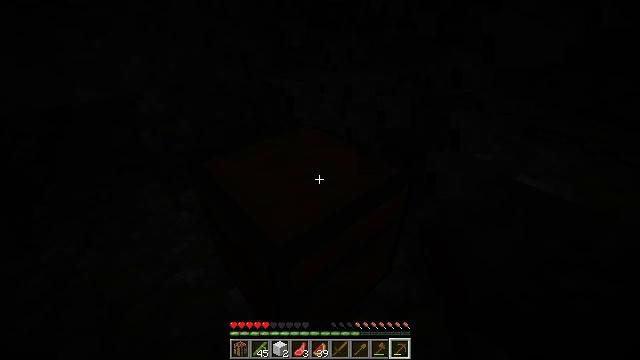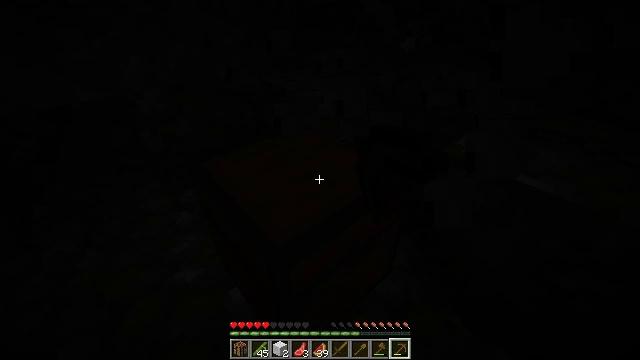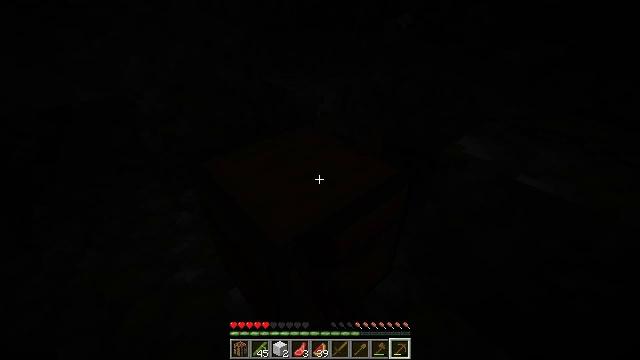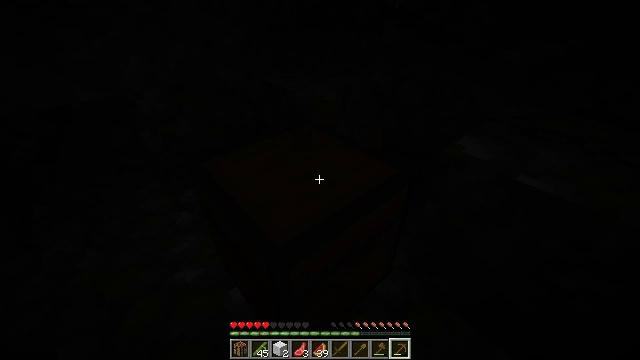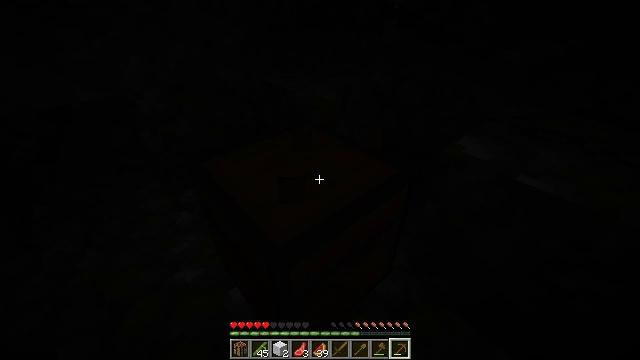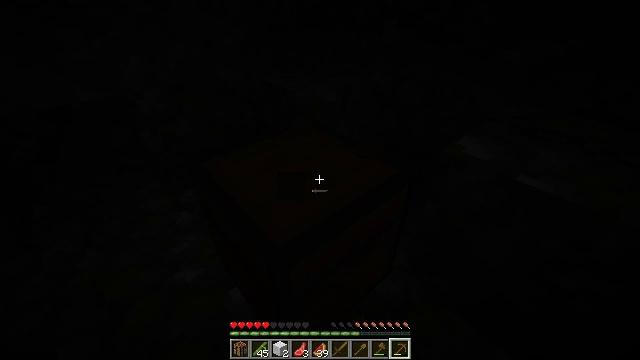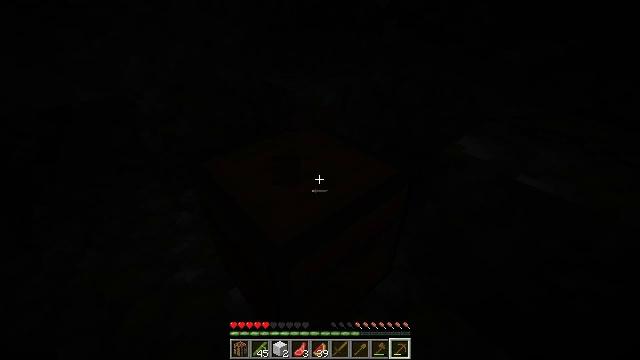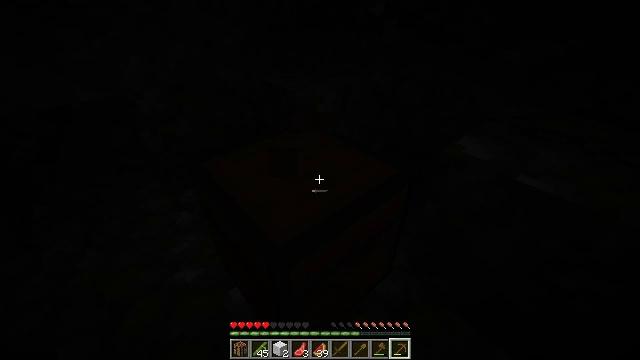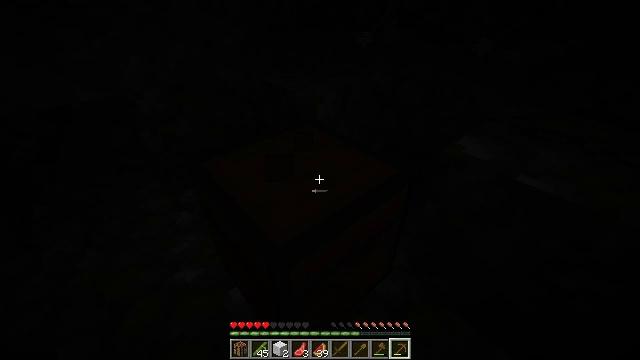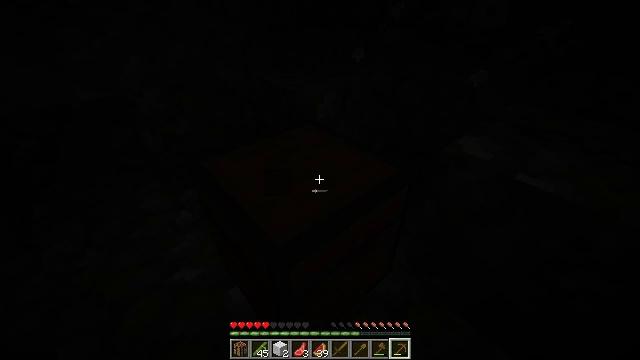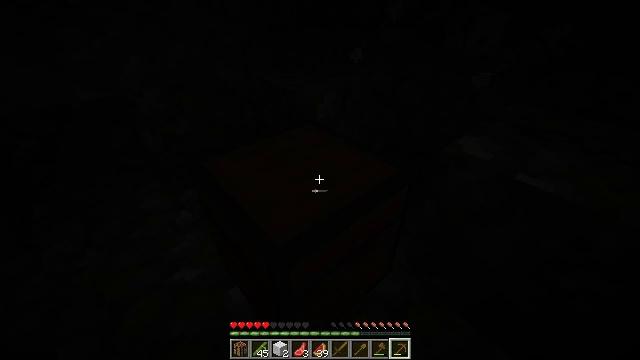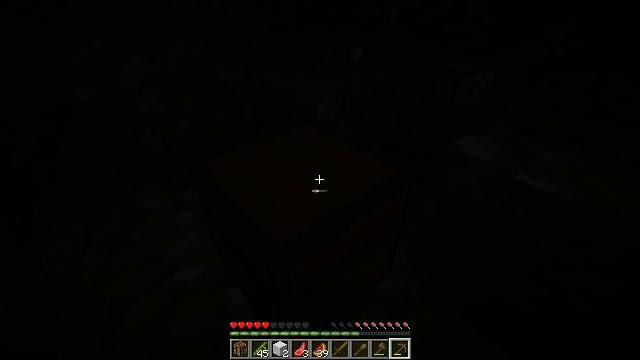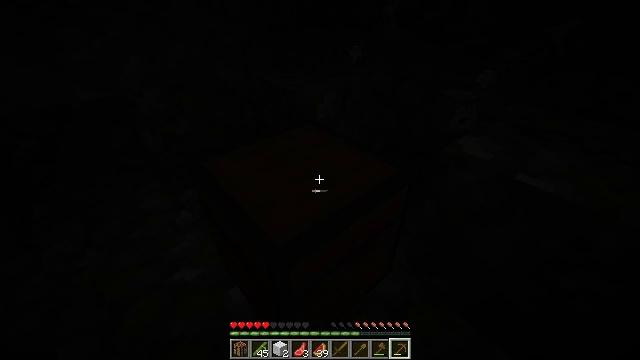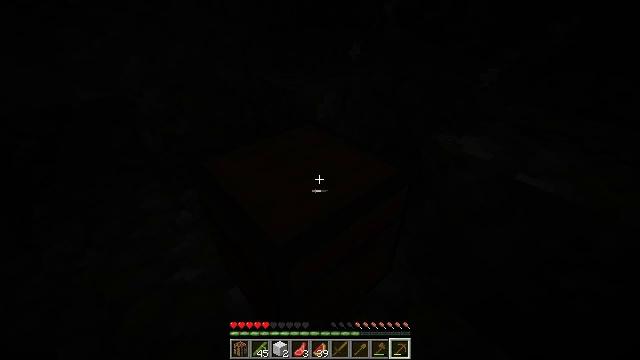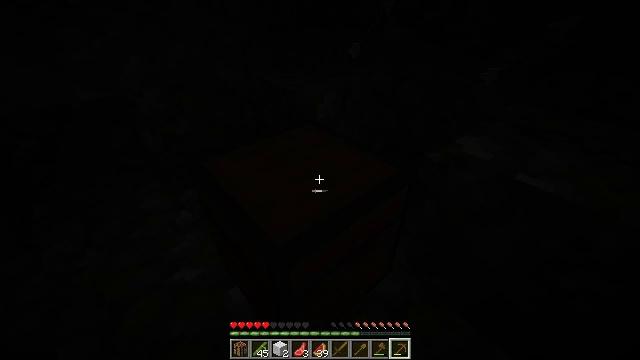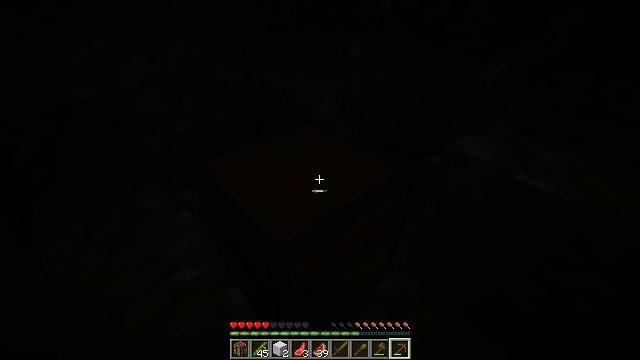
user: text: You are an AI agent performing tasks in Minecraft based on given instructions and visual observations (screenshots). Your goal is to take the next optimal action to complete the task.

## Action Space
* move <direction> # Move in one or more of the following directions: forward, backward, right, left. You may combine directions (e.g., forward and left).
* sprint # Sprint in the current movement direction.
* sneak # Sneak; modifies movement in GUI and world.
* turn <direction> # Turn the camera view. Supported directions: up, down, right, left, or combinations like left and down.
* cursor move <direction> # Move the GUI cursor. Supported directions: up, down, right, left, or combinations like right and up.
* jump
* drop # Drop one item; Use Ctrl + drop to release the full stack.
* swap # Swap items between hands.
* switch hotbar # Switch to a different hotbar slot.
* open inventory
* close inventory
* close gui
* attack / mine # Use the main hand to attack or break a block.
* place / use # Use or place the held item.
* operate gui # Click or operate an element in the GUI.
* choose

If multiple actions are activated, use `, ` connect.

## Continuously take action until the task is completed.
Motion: motion action
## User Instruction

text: Break the chest to retrieve items inside.
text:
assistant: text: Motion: attack / mine
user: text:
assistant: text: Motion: attack / mine
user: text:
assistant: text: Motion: attack / mine
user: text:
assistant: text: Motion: attack / mine
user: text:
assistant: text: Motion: no_op
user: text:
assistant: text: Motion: no_op
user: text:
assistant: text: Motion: no_op
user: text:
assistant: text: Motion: no_op
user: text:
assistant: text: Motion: no_op
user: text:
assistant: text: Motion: no_op
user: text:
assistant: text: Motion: no_op
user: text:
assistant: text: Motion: no_op
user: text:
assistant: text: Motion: no_op
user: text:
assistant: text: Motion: no_op
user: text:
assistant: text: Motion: no_op
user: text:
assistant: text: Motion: no_op
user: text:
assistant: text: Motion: no_op
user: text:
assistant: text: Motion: use / place
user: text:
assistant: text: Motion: use / place
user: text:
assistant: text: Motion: use / place
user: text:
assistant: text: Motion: no_op
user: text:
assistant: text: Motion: no_op
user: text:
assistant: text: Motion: open gui
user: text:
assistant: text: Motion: no_op
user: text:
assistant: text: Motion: no_op
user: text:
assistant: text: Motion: no_op
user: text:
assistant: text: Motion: no_op
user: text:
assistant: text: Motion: no_op
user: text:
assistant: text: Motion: no_op
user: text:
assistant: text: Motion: no_op